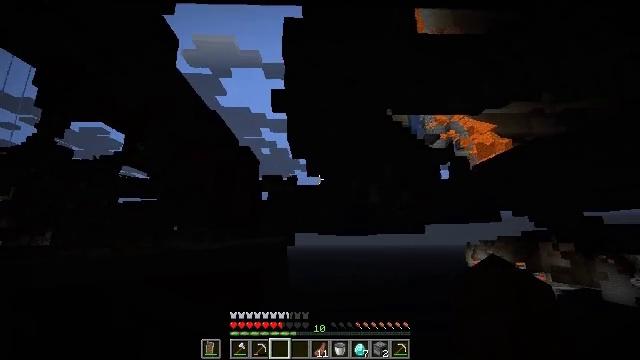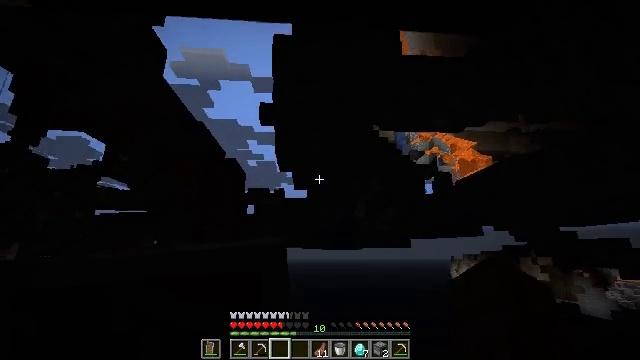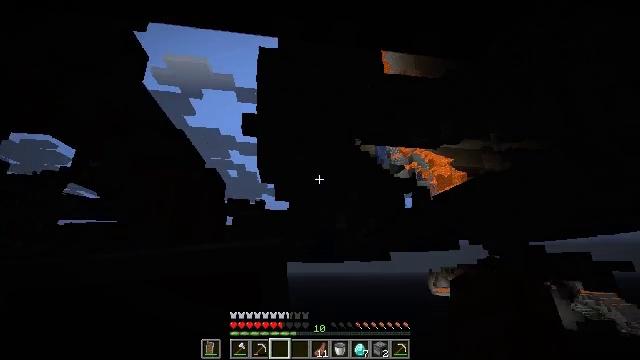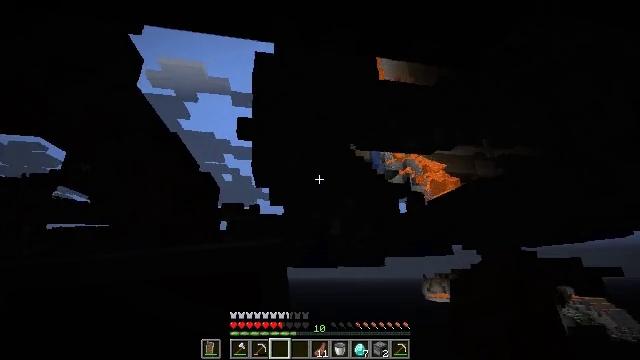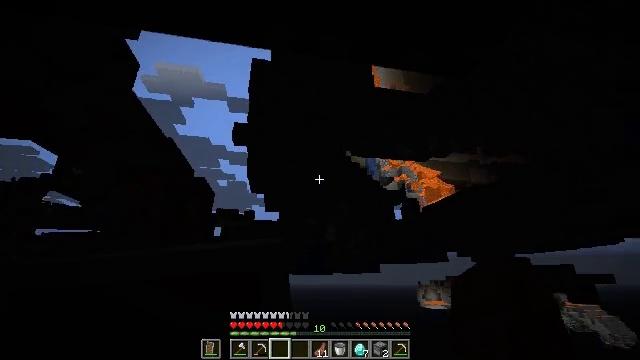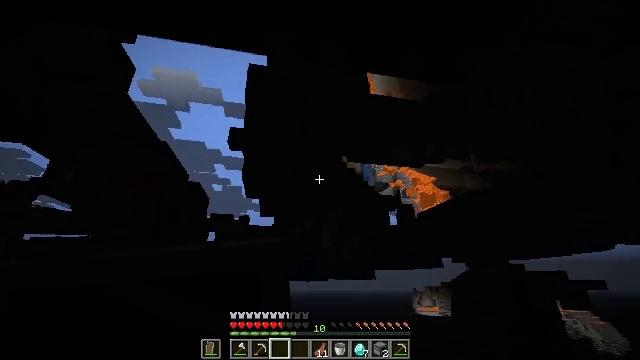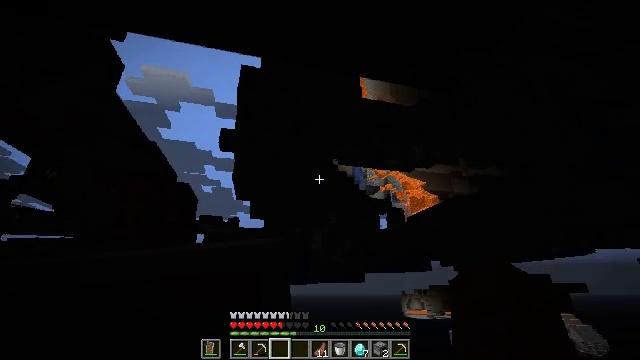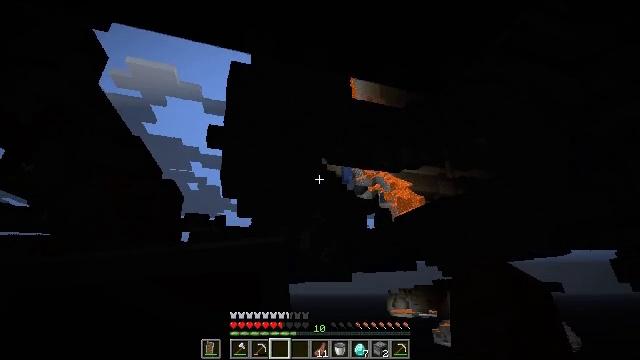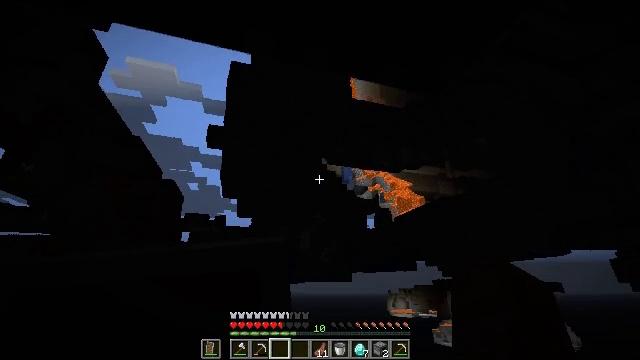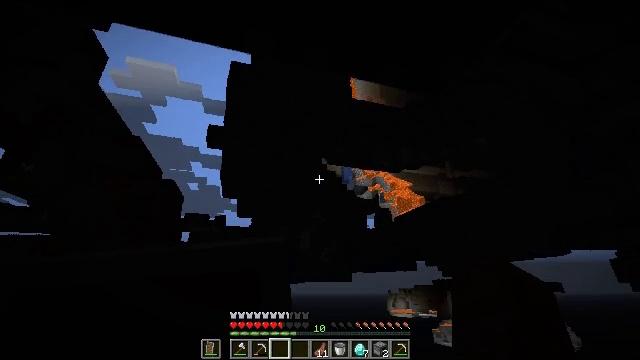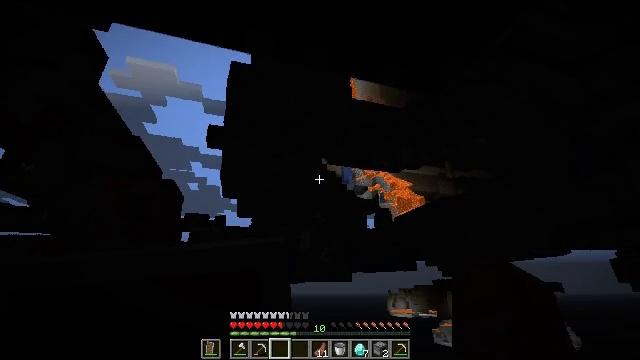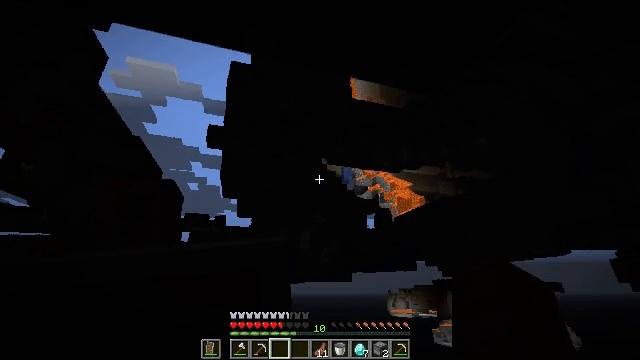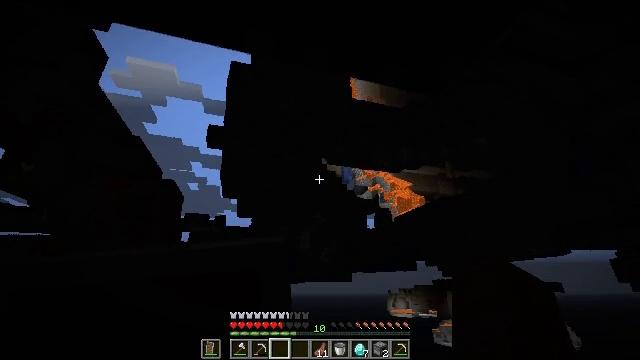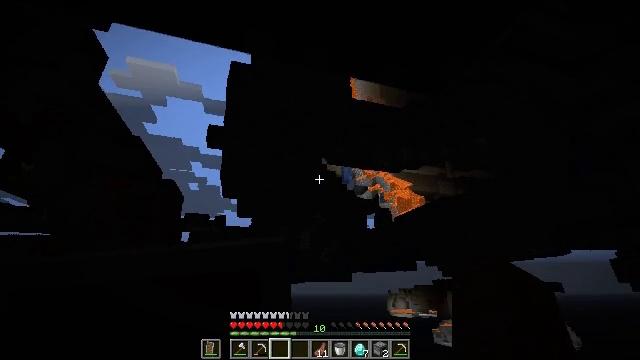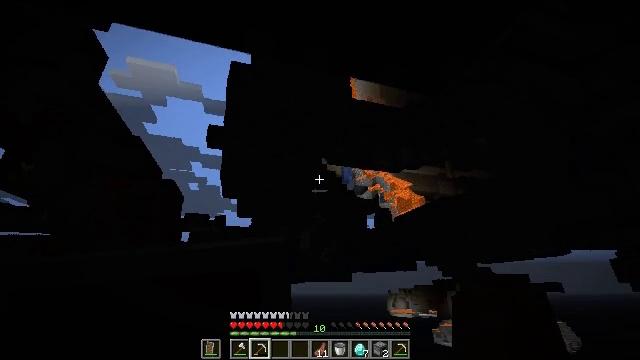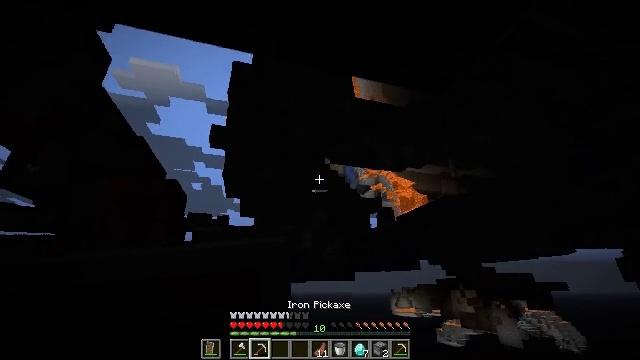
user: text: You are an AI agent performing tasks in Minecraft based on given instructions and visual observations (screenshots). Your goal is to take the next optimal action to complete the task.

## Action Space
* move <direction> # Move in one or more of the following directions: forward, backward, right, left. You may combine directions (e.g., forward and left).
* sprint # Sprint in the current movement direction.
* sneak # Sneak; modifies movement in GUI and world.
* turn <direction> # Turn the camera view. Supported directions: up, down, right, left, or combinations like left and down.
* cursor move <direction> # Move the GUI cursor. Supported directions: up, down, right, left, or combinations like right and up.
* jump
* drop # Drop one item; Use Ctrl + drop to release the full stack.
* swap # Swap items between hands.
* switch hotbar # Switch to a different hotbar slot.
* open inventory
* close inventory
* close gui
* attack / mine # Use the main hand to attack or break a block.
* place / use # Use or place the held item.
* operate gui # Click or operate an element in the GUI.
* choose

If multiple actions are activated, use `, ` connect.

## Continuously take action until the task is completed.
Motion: motion action
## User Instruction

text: Collect the composter for reuse.
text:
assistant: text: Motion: turn right and up
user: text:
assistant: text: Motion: turn right and up
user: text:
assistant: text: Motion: turn right and up
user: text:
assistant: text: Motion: turn right and up
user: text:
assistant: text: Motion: turn right and up
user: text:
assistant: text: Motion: turn right
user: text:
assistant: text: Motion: turn right
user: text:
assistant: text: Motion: no_op
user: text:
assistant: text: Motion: no_op
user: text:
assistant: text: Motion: no_op
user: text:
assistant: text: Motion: no_op
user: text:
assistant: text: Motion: no_op
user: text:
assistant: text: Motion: no_op
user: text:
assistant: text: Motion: switch to hotbar 2
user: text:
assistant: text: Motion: switch to hotbar 2
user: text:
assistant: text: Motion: switch to hotbar 2
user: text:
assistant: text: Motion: attack / mine
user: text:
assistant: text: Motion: attack / mine
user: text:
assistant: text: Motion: attack / mine
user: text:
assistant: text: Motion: attack / mine
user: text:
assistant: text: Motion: attack / mine
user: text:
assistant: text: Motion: attack / mine
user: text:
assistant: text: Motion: attack / mine
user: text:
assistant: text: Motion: attack / mine
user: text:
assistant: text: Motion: attack / mine
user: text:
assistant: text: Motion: attack / mine
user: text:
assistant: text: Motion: attack / mine
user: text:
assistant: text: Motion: attack / mine
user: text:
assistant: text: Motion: attack / mine
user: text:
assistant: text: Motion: attack / mine